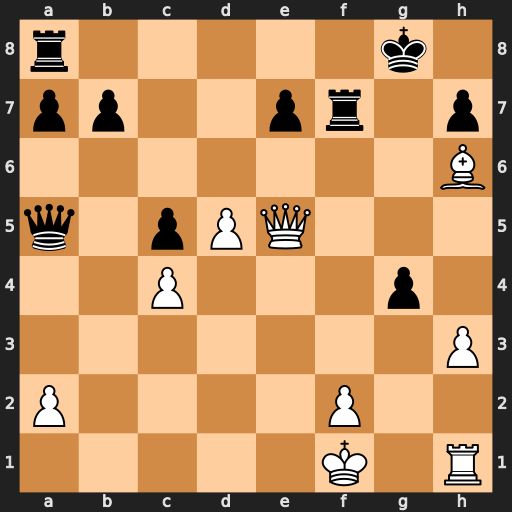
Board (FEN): r5k1/pp2pr1p/7B/q1pPQ3/2P3p1/7P/P4P2/5K1R
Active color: w
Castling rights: -
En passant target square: -
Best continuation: Rg1 Qa6 Rxg4+